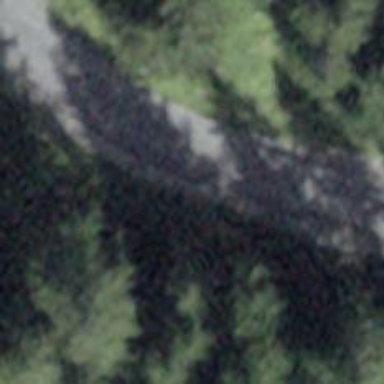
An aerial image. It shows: Paved track road with grade1 track type.